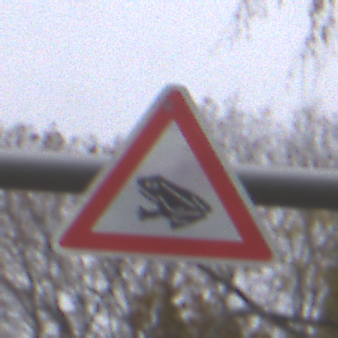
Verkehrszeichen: AmphibienwanderungRechts
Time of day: MorningAfternoon
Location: Outdoor (Nature)
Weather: Overcast
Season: Autumn
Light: Natural